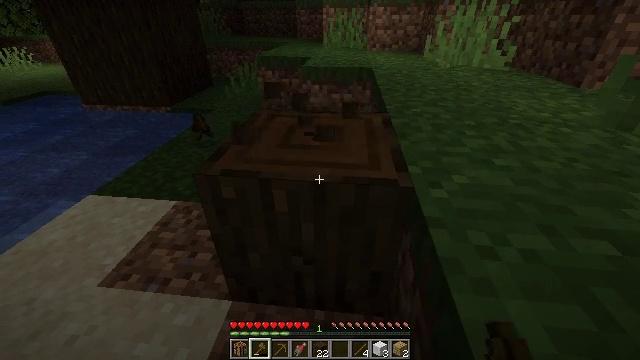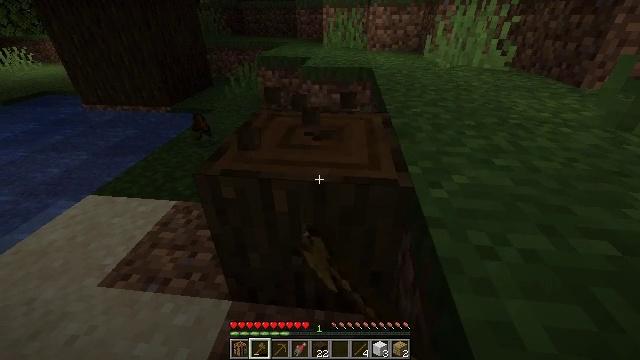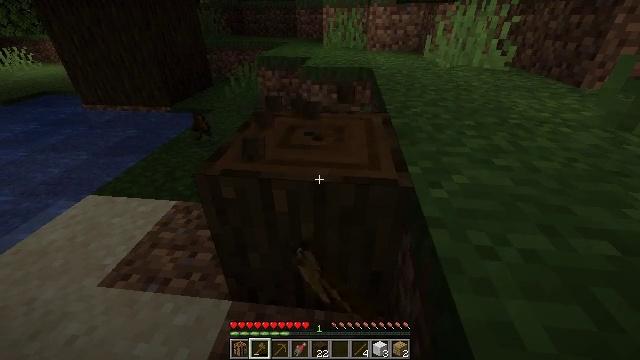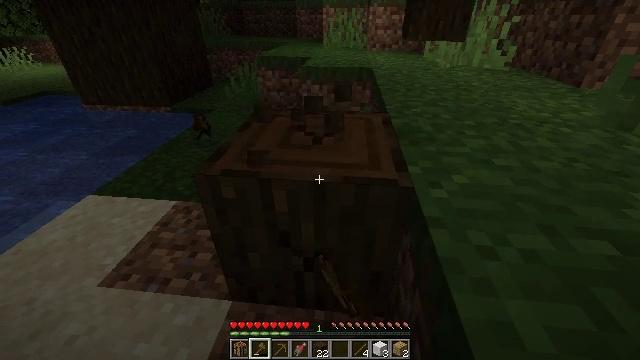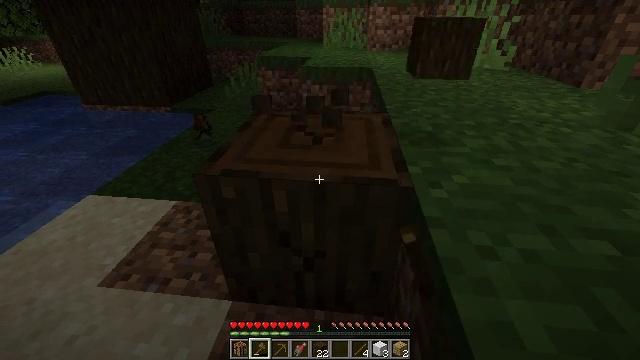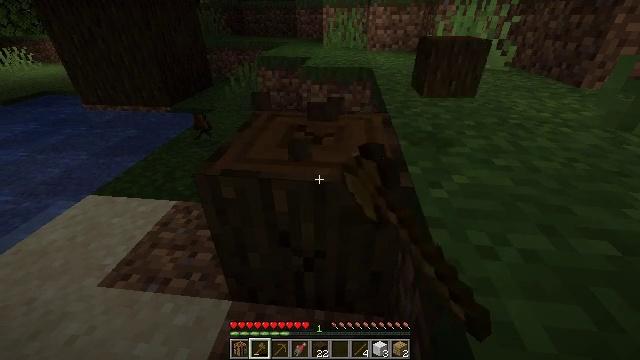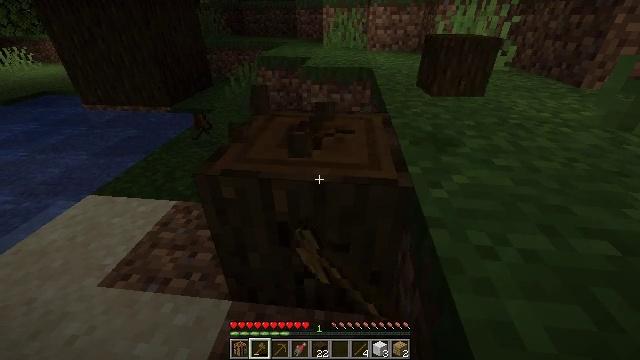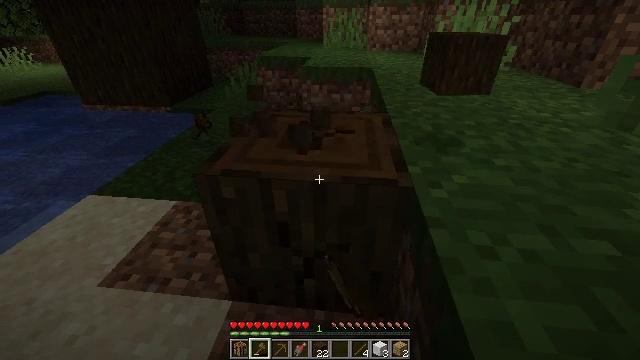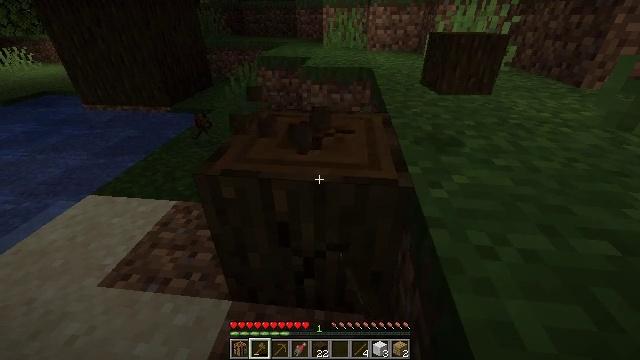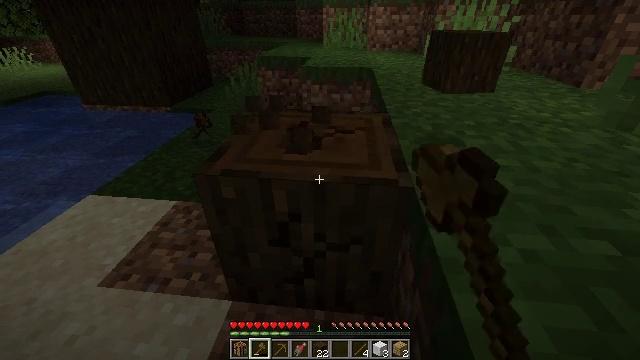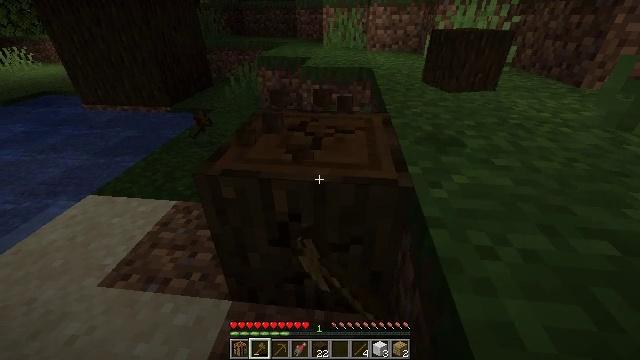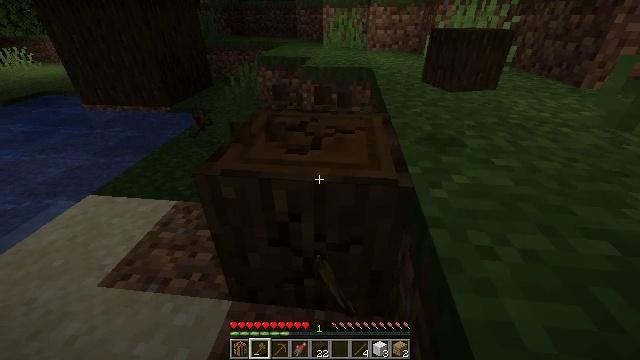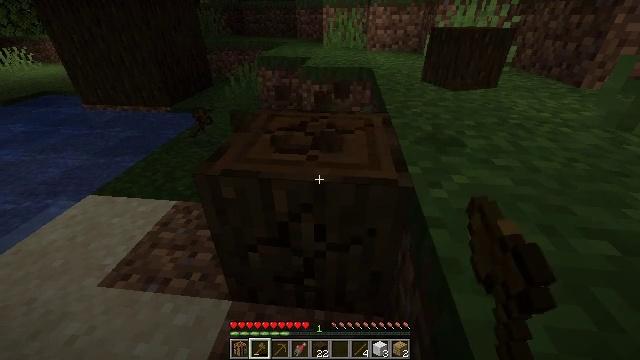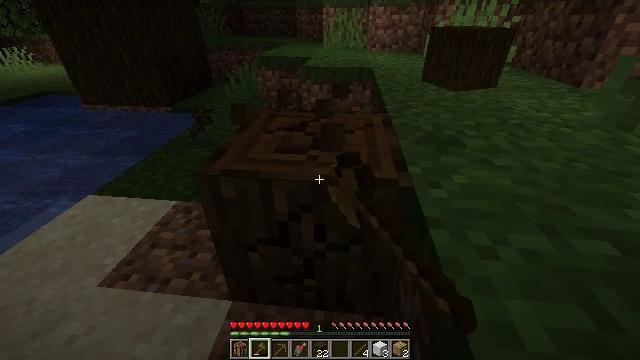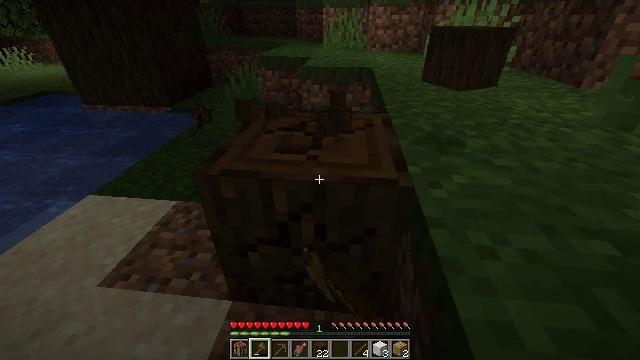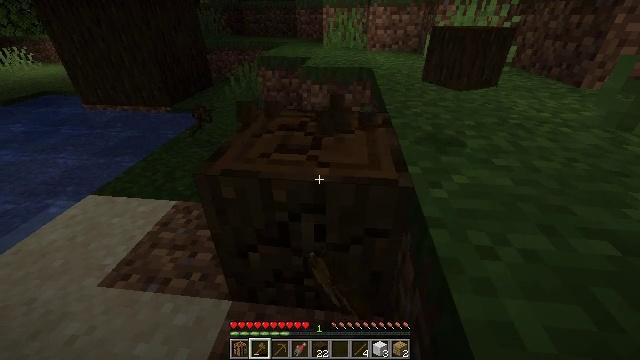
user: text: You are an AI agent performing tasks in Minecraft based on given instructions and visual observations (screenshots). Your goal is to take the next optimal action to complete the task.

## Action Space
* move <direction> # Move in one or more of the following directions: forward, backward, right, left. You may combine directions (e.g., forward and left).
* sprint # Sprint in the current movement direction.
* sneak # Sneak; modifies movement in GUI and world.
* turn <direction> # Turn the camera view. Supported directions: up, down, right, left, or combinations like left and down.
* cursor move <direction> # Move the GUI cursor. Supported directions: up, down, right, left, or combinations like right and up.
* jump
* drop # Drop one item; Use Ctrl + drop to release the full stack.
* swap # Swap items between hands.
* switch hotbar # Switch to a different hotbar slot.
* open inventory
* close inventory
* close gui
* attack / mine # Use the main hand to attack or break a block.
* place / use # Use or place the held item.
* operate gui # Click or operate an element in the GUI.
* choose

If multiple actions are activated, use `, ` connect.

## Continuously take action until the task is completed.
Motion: motion action
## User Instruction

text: Mine the dark oak log from a tree.
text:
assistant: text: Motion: attack / mine
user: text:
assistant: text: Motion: attack / mine
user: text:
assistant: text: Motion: attack / mine
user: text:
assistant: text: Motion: attack / mine
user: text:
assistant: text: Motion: attack / mine
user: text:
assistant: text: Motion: attack / mine
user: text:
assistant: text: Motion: attack / mine
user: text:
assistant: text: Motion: attack / mine
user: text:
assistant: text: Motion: attack / mine
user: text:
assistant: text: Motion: attack / mine
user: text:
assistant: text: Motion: attack / mine
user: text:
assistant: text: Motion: attack / mine
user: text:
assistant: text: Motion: attack / mine
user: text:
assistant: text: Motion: attack / mine
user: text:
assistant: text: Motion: attack / mine
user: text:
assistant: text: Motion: attack / mine
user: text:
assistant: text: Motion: attack / mine
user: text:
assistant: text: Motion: attack / mine
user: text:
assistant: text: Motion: attack / mine
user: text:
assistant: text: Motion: attack / mine
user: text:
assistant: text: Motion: attack / mine
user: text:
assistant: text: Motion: attack / mine
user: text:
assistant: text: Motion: attack / mine
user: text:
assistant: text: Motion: attack / mine
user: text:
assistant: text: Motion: attack / mine
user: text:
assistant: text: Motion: attack / mine
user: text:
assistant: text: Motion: attack / mine
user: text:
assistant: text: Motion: attack / mine
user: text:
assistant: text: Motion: attack / mine
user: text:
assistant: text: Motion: attack / mine